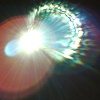
Label: sunburn